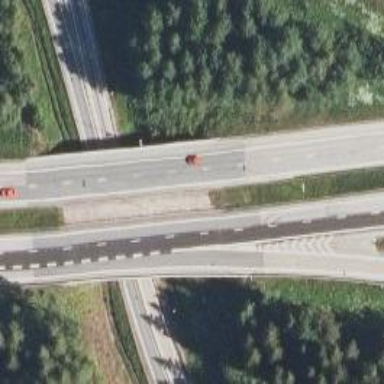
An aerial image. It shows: Bridge over motorway.